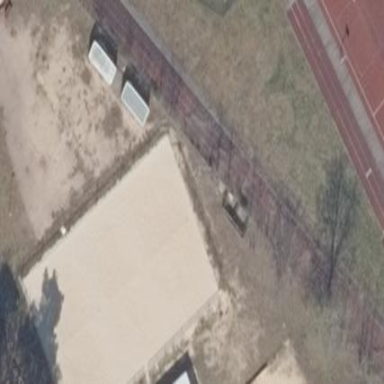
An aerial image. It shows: Volleyball pitch with sand surface for leisure land.